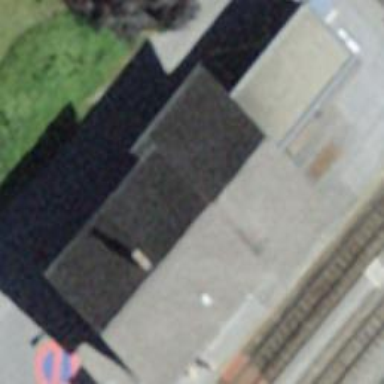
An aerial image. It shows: Railway station.